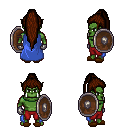
a pixel art fantasy rpg character, male body template, orc, green skin, blue cape, red pants, brown extra-long topknot hairstyle, metal gloves, brown slippers, shield, four views (front, back, left, right), 2x2 character sprite sheet, small pixel art, hard edges, no anti-aliasing